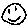
Label: smiley face